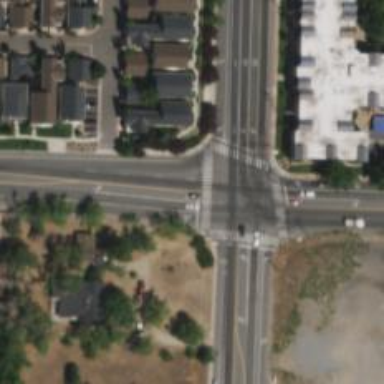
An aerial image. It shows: Tertiary road with asphalt surface and separate sidewalk.